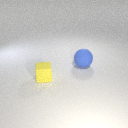
large blue rubber sphere to the right of small yellow rubber cube